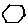
Label: hexagon